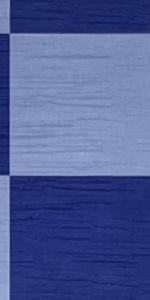
Label: Empty